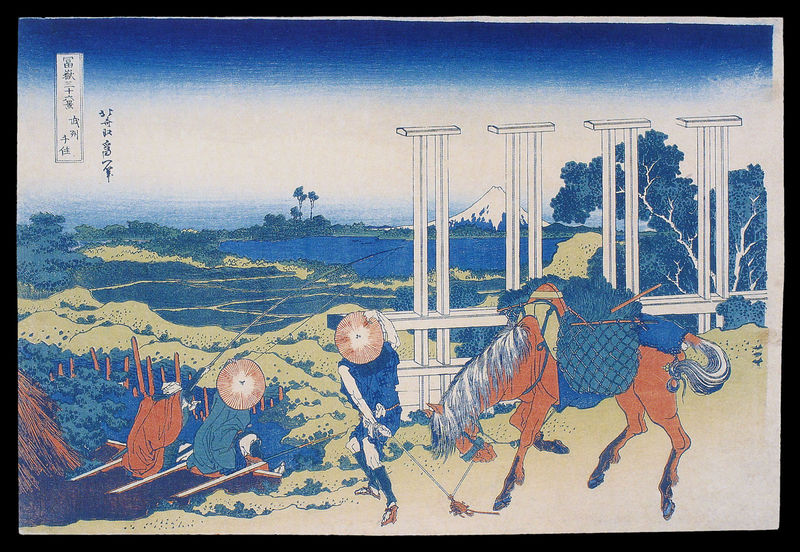
Titel: 36 Ansichten des Fuji
Künstler: Katsushika Hokusai
Institution: Honolulu, Honolulu Academy of Arts
Schlagwörter: berg, blau, kopf, kämpfer, mann, meer, wasser, aquarell, bäume, landschaft, menschen, sand, see, braun, frau, hüte, eis, schnee, malerei, felder, horizont, hügel, decke, tal, pferd, mähne, sattel, schweif, japan, fischer, hat, vulkan, druck, china, landscape, mountain, nature, sea, trees, drawing, cap, bridge, tuschezeichnung, postcard, horse, hores, asian, ostasiatisch, fujijama, pesants, hokusai, sotasiatisch, fudschi, kilimansharo, pagoda, jaopan